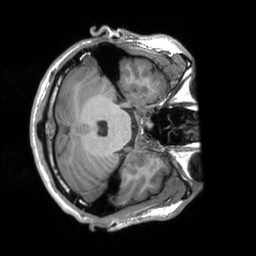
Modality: T1w
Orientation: axial
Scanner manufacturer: siemens
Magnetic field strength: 3 T
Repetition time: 2.3 s
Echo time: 0.00207 s